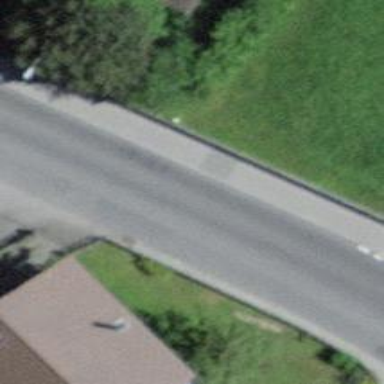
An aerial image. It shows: Tertiary road with asphalt surface.